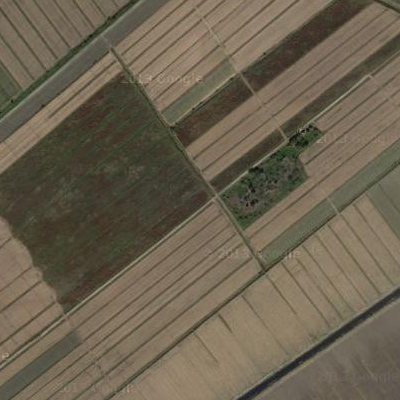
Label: Field